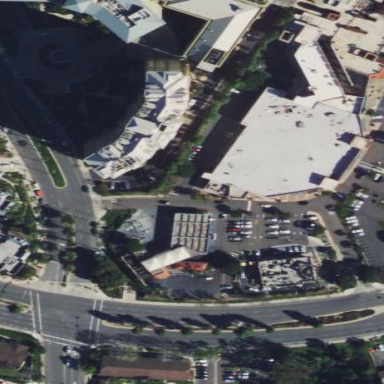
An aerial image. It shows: Commercial building.